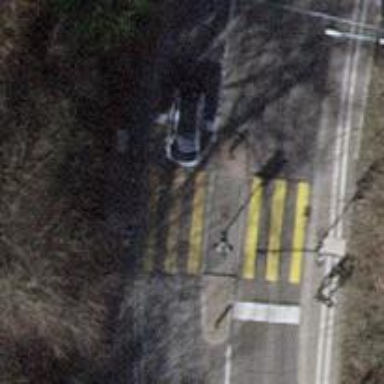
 there are traffic signals and zebra crossing."